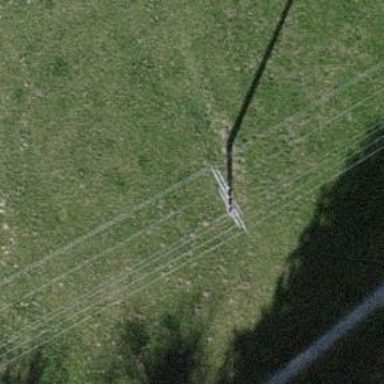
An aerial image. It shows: Power tower.